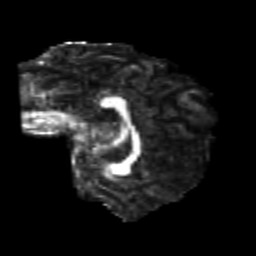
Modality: FA
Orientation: sagittal
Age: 26
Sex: male
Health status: healthy
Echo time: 0.074 s